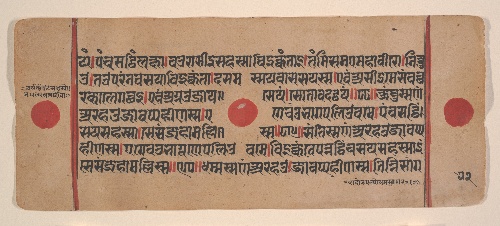
Date: 15th century
Object type: Folio
Classification: Paintings
Medium: Ink, opaque watercolor, and gold on paper
Culture: India (Gujarat)
Dimensions: 4 3/8 x 10 5/8 in. (11.1 x 27 cm)
Department: Asian Art
Credit line: Rogers Fund, 1955
Accession year: 1955
Repository: Metropolitan Museum of Art, New York, NY